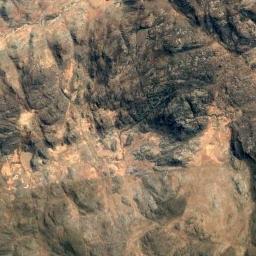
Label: mountain